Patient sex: M
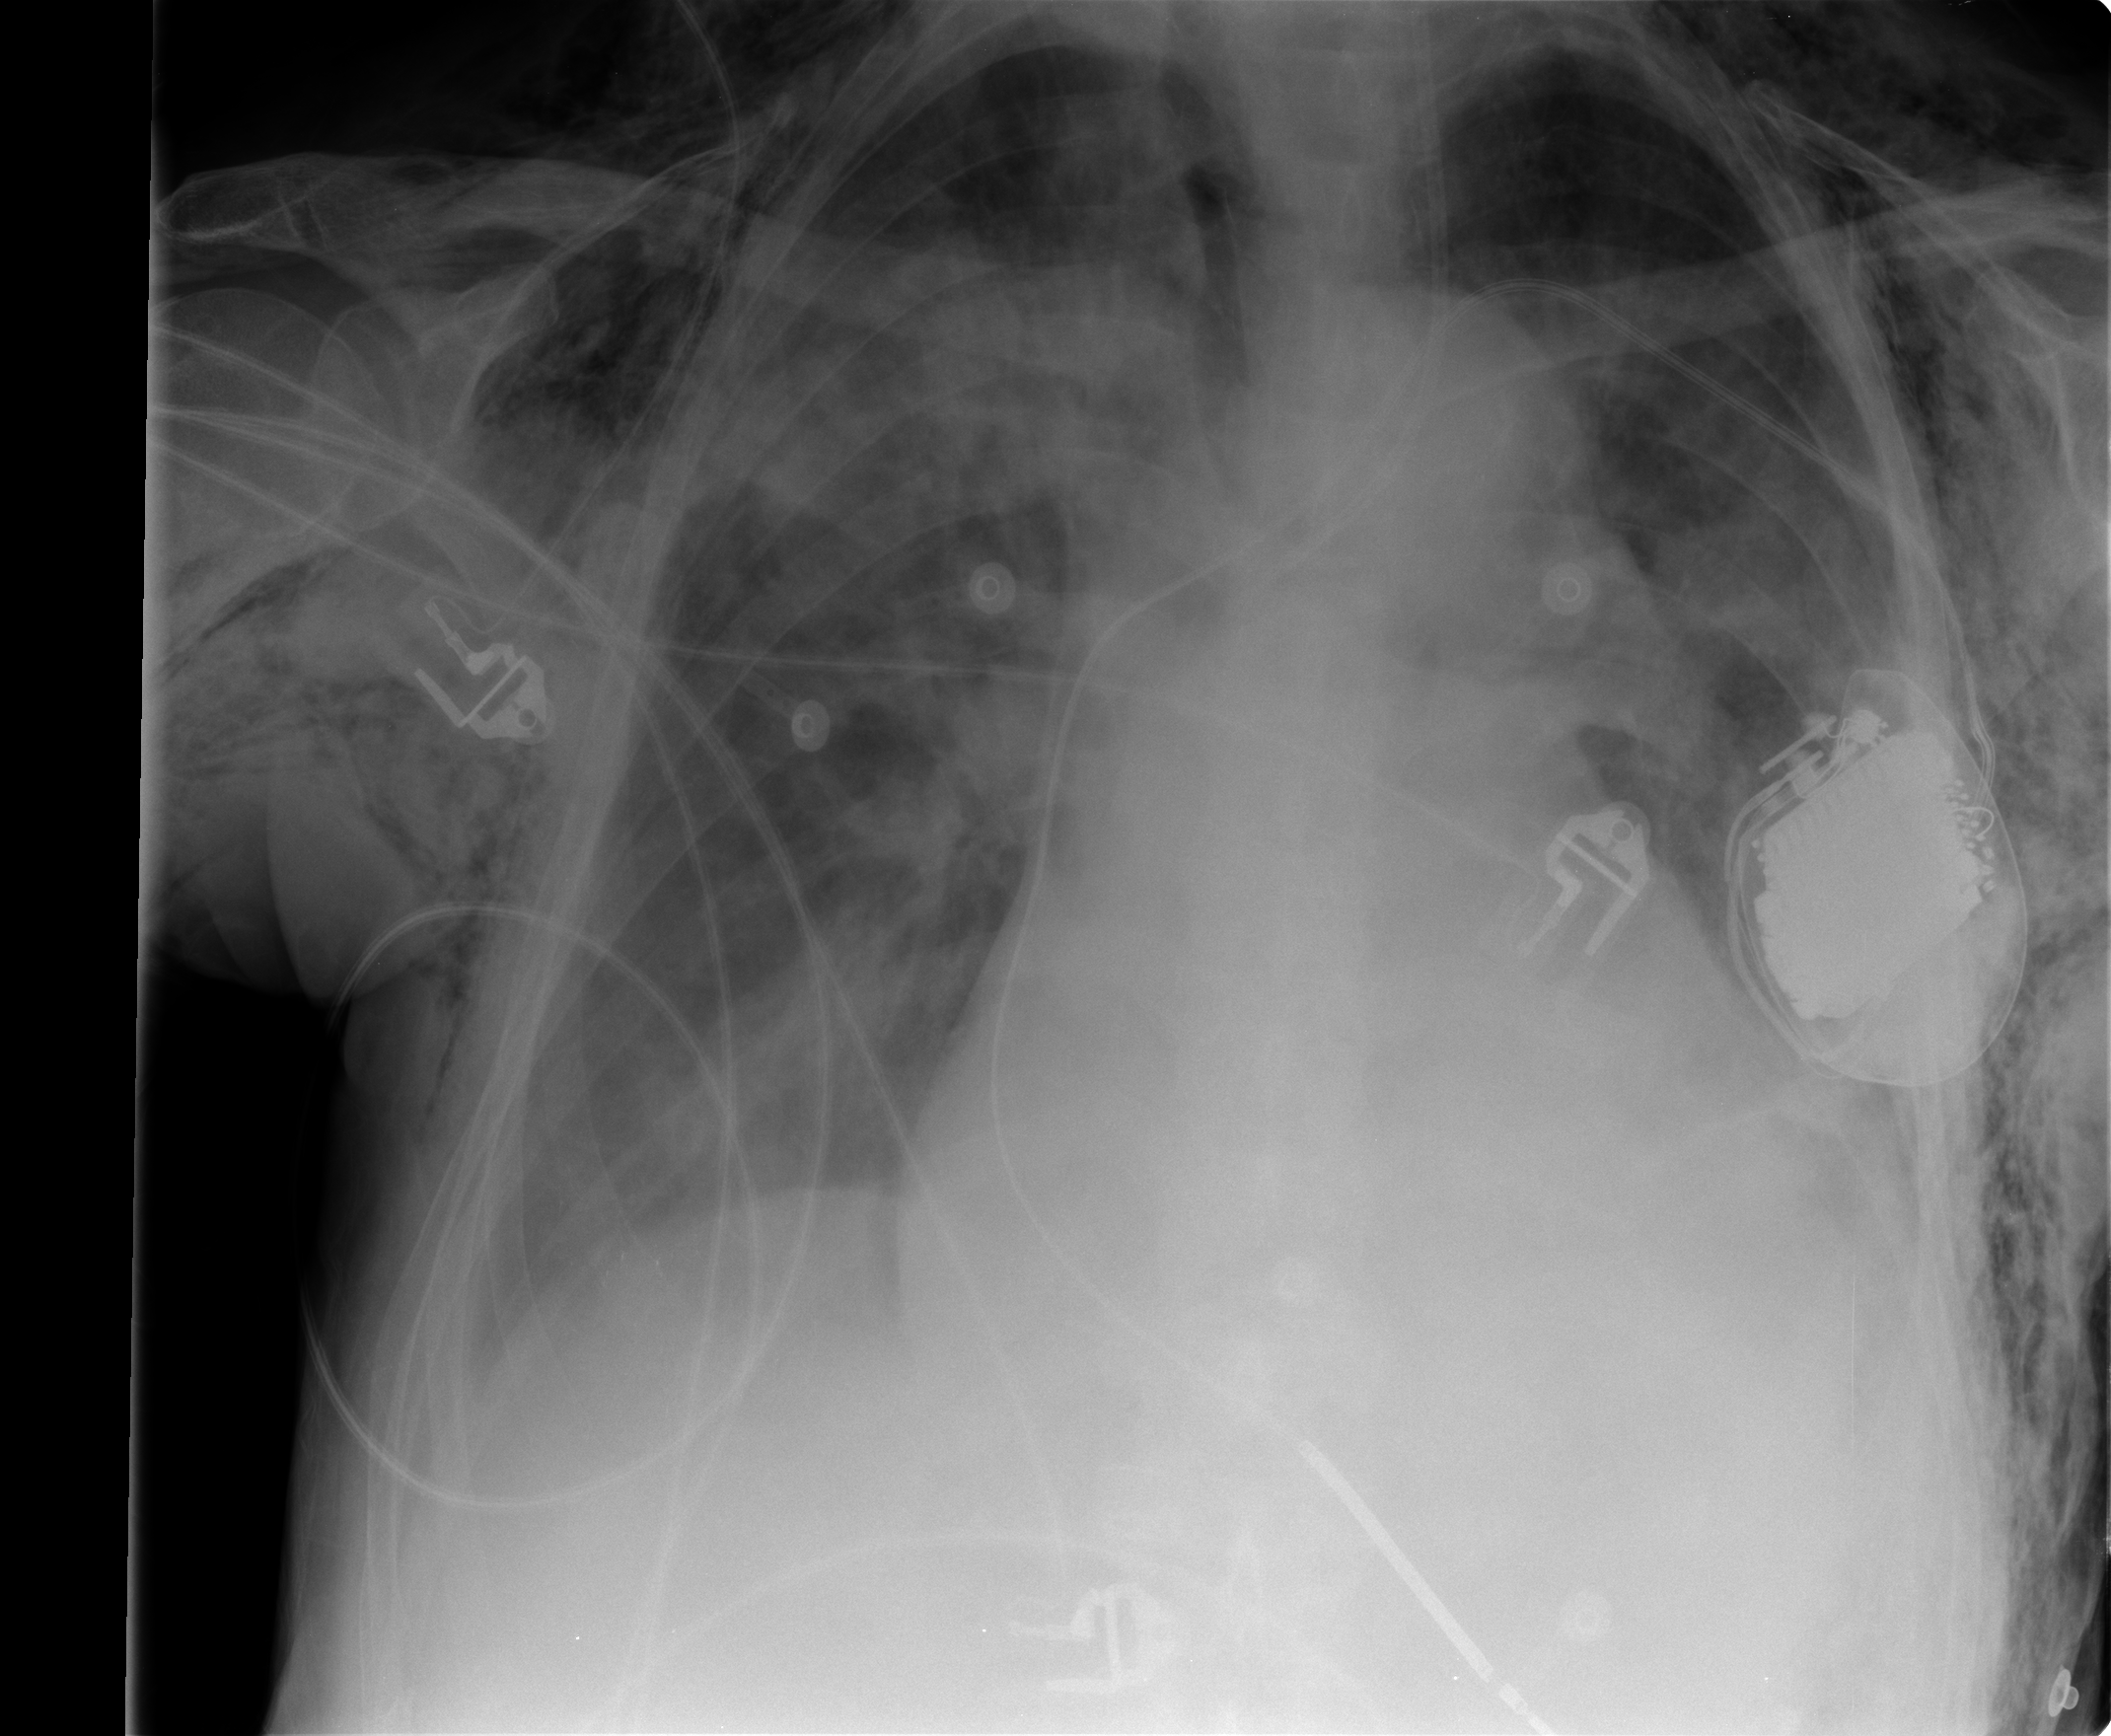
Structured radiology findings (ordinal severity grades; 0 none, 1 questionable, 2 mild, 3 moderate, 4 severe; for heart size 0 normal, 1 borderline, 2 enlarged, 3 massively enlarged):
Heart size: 2
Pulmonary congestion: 2
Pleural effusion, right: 1
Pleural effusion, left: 2
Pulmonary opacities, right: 2
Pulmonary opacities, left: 2
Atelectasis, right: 2
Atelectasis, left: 2